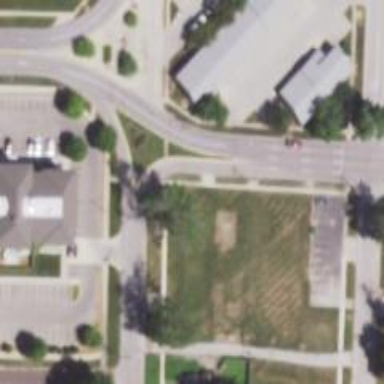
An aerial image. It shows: Footway that serves as traffic island.